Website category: movie
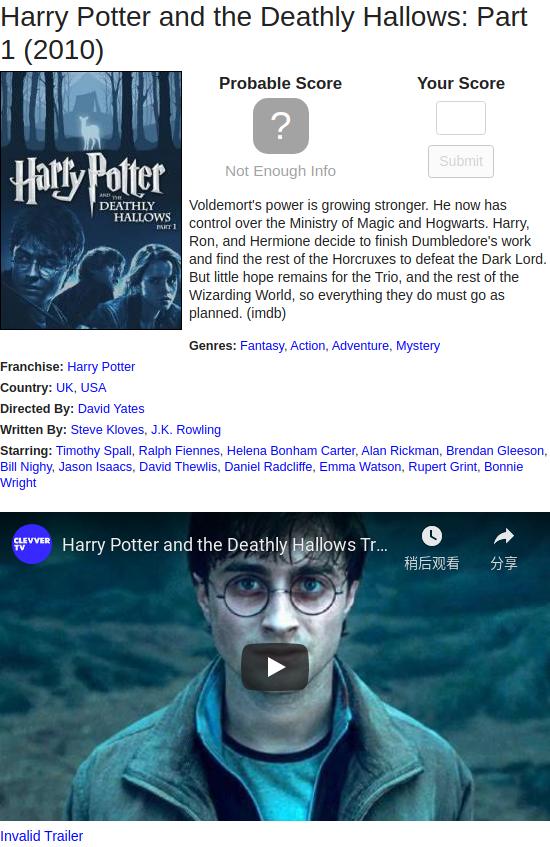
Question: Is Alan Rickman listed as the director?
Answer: no

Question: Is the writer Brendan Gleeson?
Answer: no

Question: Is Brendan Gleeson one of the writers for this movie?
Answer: no

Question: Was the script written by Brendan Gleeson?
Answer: no

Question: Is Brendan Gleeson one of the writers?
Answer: no

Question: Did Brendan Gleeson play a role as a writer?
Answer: no

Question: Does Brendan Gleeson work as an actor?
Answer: yes

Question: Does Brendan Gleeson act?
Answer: yes

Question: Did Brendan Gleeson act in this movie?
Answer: yes

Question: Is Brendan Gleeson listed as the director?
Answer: no

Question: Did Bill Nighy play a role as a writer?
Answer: no

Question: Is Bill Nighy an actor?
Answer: yes

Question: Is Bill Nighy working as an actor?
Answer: yes

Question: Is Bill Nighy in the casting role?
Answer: yes

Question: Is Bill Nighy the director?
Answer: no

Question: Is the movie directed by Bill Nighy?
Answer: no

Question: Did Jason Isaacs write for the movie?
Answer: no

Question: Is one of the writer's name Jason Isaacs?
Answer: no

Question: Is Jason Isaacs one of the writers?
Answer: no

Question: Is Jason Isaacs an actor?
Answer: yes

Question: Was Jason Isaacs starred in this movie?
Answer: yes

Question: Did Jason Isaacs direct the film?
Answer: no

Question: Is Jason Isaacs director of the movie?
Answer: no

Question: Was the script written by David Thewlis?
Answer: no

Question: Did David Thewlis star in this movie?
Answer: yes

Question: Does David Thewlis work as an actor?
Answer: yes

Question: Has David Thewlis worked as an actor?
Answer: yes

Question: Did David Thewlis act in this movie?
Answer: yes

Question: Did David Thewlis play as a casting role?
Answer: yes

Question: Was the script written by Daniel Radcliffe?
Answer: no

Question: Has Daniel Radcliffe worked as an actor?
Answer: yes

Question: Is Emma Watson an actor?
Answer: yes

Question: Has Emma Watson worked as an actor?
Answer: yes

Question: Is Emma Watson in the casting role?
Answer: yes

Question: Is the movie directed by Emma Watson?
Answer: no

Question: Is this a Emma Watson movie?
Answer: no

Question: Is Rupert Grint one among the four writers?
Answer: no

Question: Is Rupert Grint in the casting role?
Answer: yes

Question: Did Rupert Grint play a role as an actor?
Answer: yes

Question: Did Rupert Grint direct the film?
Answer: no

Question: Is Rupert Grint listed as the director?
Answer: no

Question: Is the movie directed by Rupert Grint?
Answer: no

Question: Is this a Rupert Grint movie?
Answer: no

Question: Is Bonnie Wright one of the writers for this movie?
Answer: no

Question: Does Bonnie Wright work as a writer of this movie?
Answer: no

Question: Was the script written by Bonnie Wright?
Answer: no

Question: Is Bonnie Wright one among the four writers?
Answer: no

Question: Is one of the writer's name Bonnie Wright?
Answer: no

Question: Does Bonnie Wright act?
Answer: yes

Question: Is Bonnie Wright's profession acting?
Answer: yes

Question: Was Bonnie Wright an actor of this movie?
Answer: yes

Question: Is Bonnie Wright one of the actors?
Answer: yes

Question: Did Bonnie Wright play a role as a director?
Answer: no